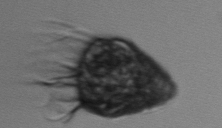
Label: Strombidium_morphotype2